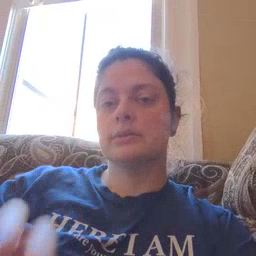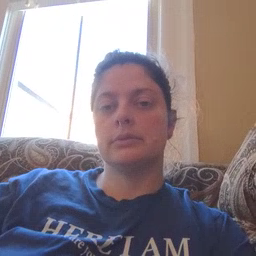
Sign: hot